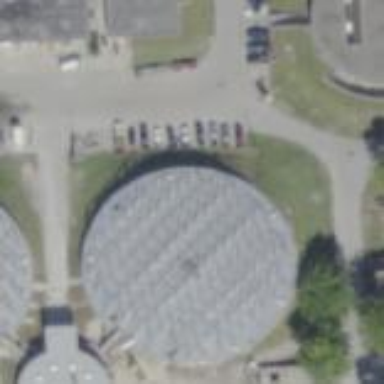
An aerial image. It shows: Domed storage tank building.